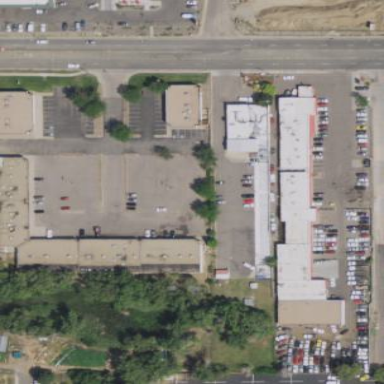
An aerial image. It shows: Retail building which is mall.